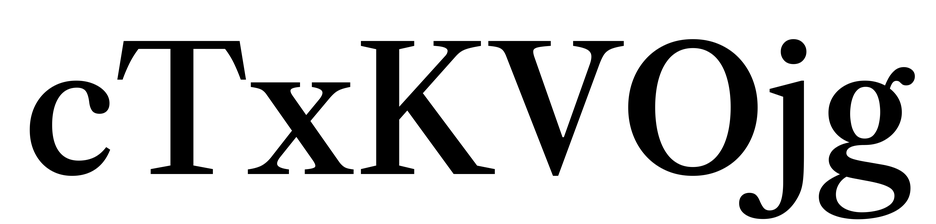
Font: LibreCaslonText_Medium